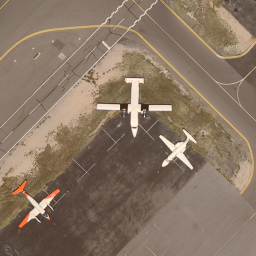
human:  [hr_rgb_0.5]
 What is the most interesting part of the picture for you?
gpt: airplane